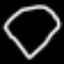
Label: diamond